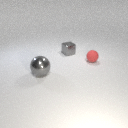
small gray metal cube to the left of small red rubber sphere